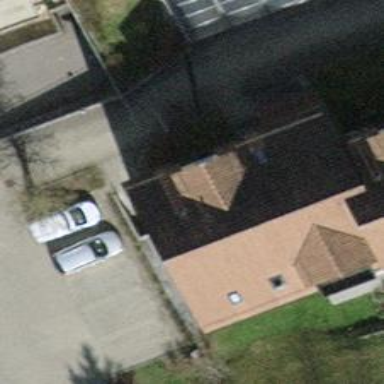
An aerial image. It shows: Building with apartments featuring tiled roof.